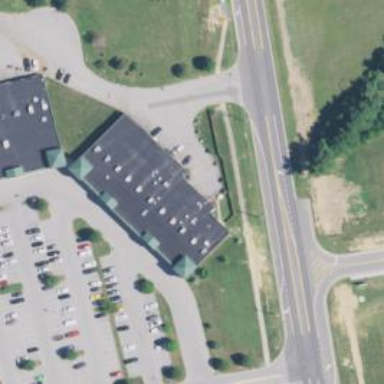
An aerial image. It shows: Retail building.